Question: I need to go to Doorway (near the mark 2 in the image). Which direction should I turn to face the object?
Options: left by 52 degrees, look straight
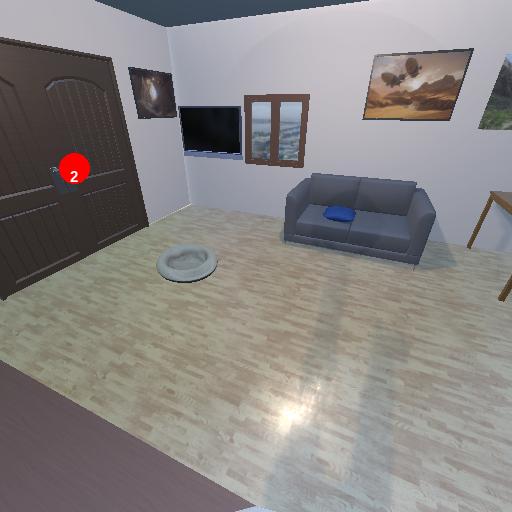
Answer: left by 52 degrees